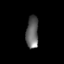
Tissue: lung
Cell type: Myeloid cells
Senescence score: 0.2433
Nuclear area (px): 385
Mean DAPI intensity: 101.504